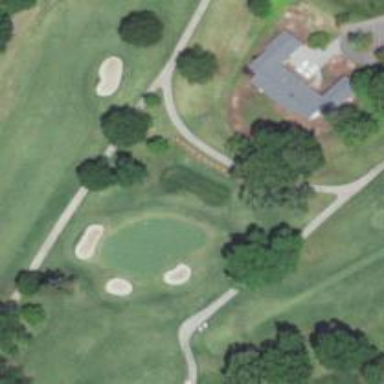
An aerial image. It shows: Path used for both walking and golf.